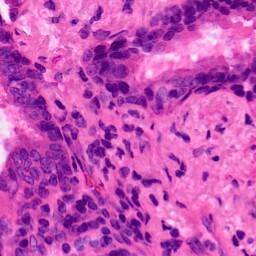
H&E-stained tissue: Lung